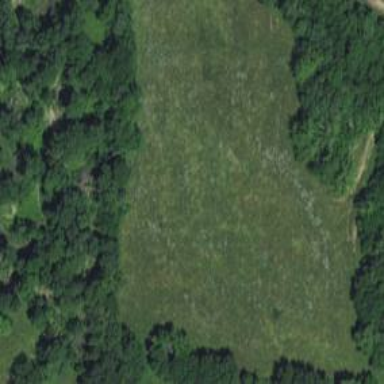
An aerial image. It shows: Beautiful meadow.